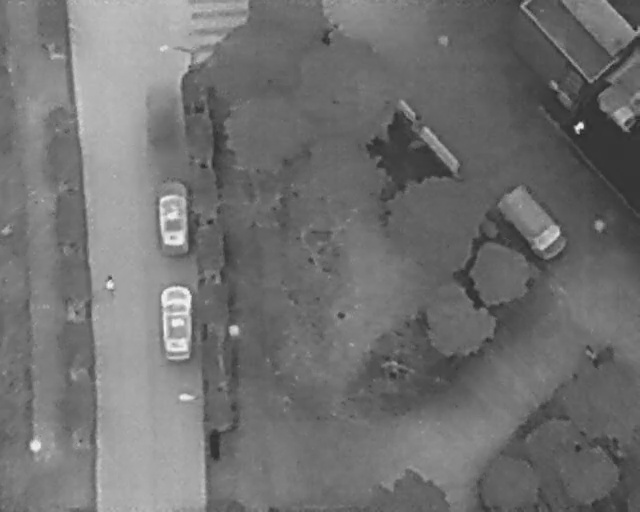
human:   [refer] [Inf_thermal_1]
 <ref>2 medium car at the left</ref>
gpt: <box>[[21, 39, 32, 45, 174], [21, 59, 33, 66, 2]]</box>